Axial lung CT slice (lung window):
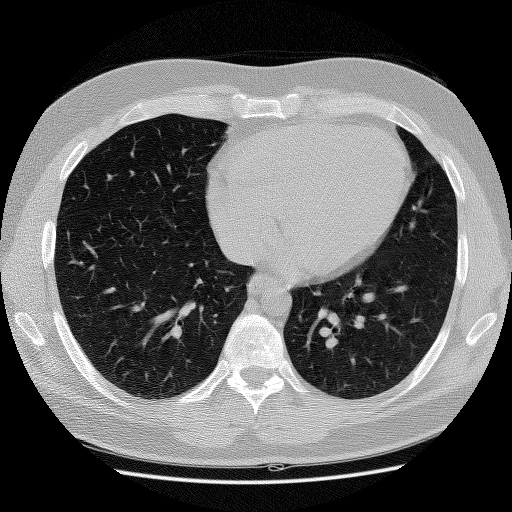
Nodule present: no